I will show an image sequence of human cooking. I have annotated the images with numbered circles. Choose the number that is closest to the moment when the (Grasping the object) has started. You are a five-time world champion in this game. Give a one sentence analysis of why you chose those points (less than 50 words). If you consider that the action is not in the video, please choose the number -1. Provide your answer at the end in a json file of this format: {"points": []}
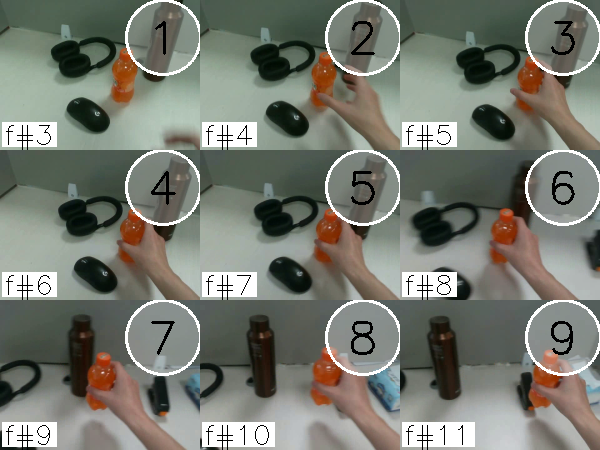
Frame 4 shows the clearest moment of hand-object contact.
{"points": [4]}